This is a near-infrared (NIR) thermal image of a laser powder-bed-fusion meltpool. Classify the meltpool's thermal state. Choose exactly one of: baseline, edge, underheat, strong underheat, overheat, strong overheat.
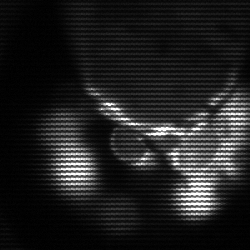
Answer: baseline